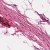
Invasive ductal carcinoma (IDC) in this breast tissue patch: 0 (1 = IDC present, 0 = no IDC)